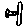
Label: smiley face